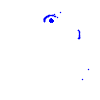
Particle: electron